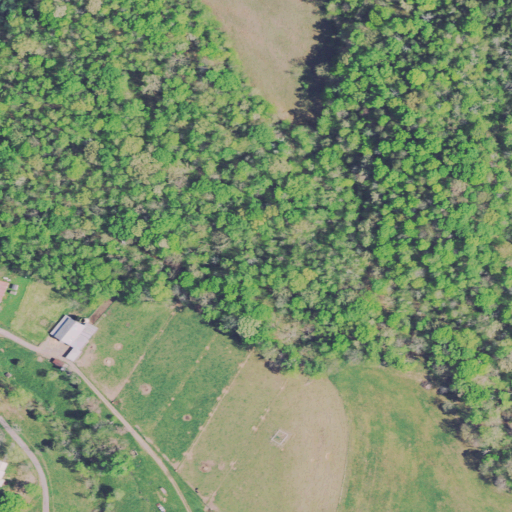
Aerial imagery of valley in Tennessee named Clear Creek Gulf containing deciduous forest, pasture, mixed forest, open development, evergreen forest, low intensity development, and medium intensity development